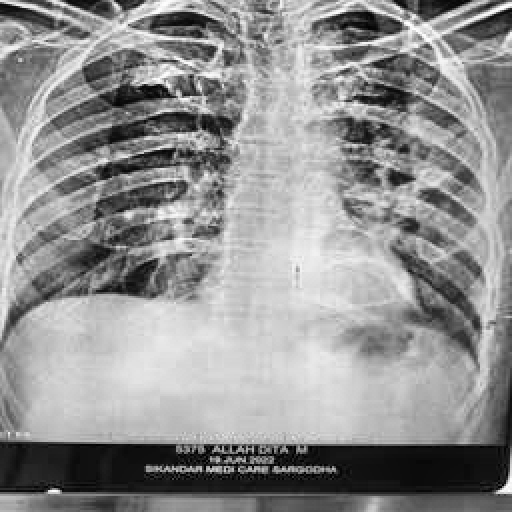
Finding: TUBERCULOSIS